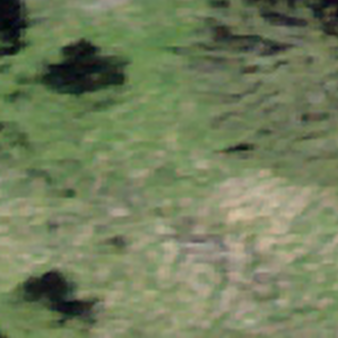
Label: other